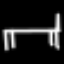
Label: bed